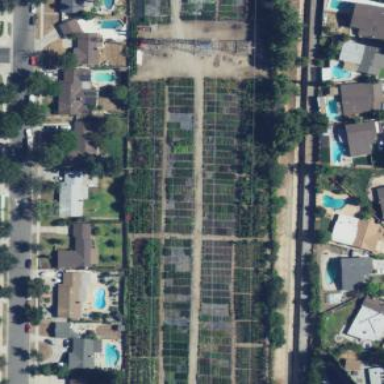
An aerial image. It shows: Plant nursery area.